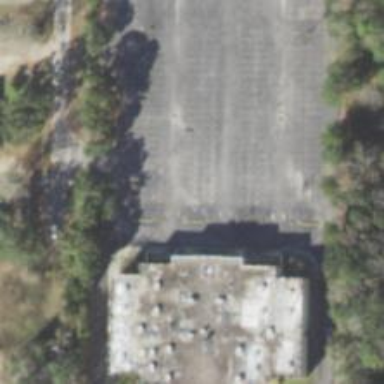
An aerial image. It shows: Parking space.